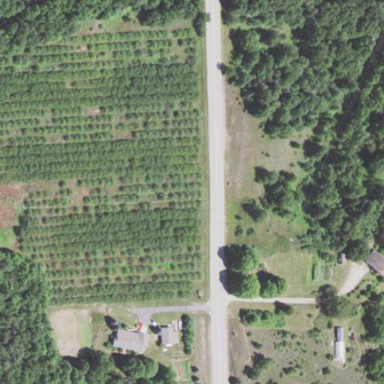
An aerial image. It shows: Orchard.